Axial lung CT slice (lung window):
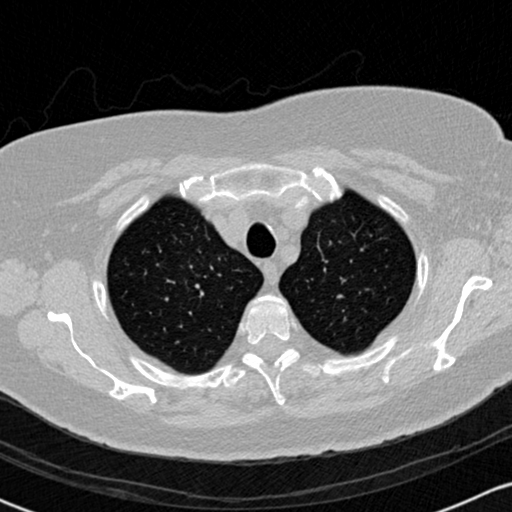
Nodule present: no